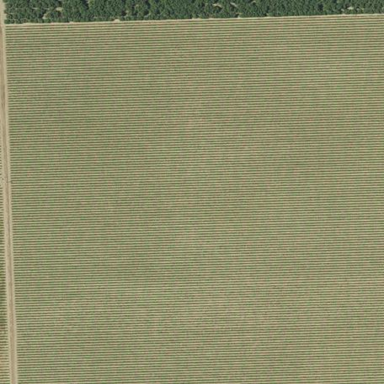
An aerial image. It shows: Vineyard where grapes are grown.